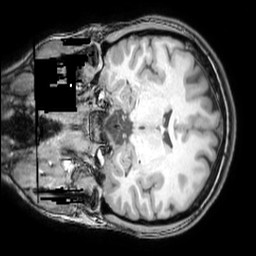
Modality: T1w
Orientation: coronal
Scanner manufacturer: philips
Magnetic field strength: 3 T
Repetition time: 0.008068 s
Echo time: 0.003692 s